Field crop: maize
Growth stage: 1
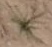
Species: salsola